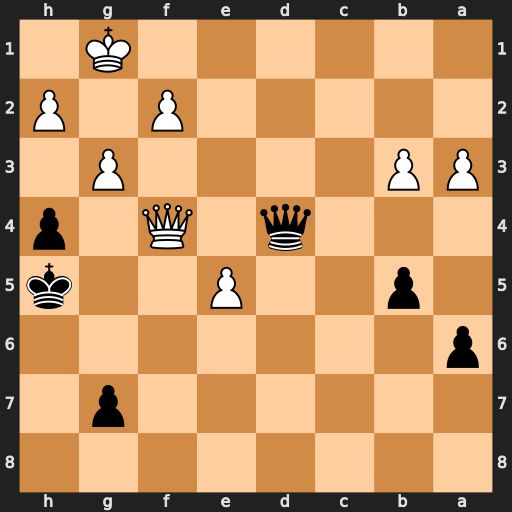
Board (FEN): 8/6p1/p7/1p2P2k/3q1Q1p/PP4P1/5P1P/6K1
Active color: b
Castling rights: -
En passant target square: -
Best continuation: Qd1+ Kg2 h3+ Kxh3 Qf1#